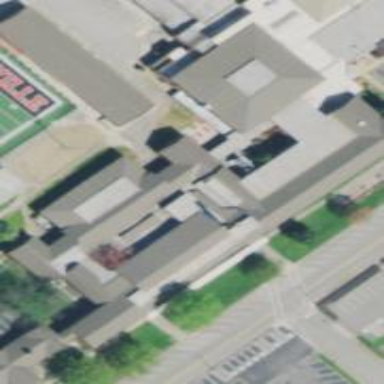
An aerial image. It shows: School.